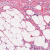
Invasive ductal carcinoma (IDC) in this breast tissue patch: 1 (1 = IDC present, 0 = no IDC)